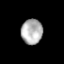
Tissue: lung
Cell type: Epithelial cells
Senescence score: 0.2273
Nuclear area (px): 528
Mean DAPI intensity: 176.121